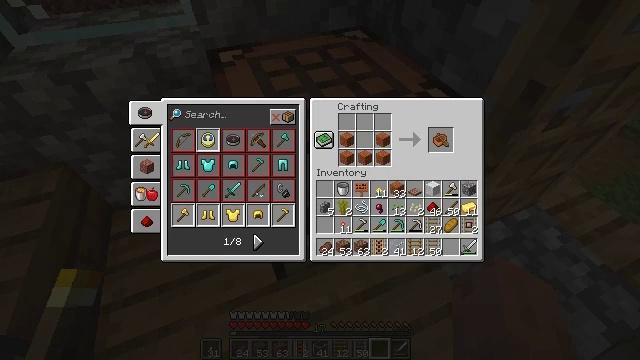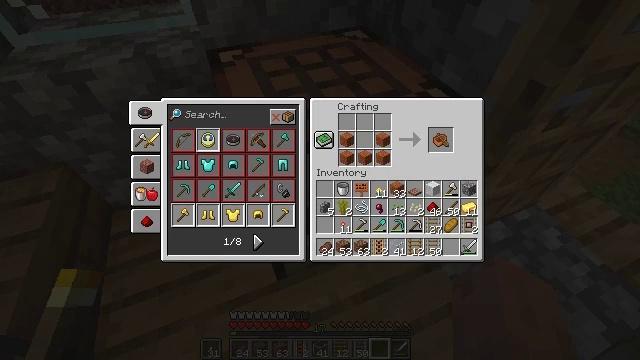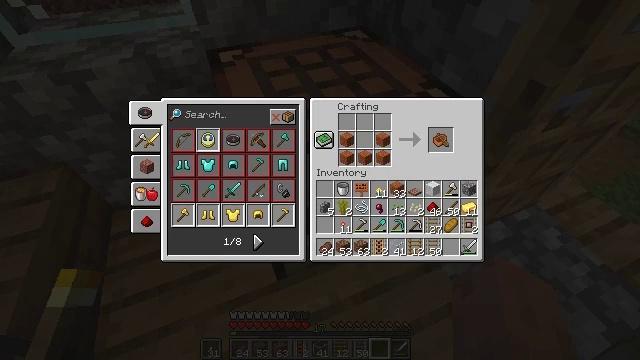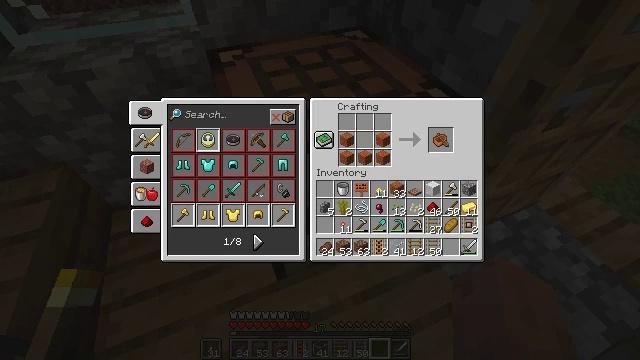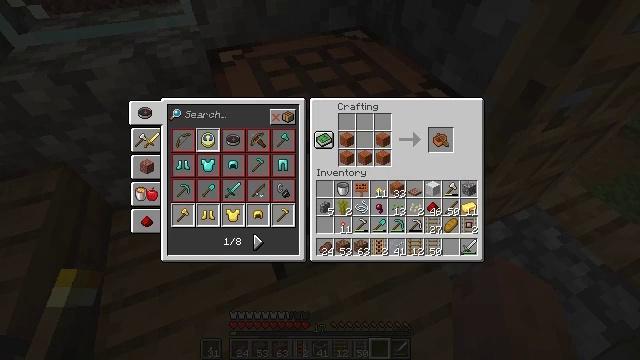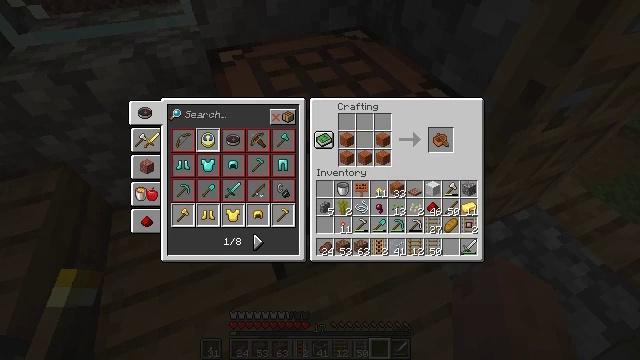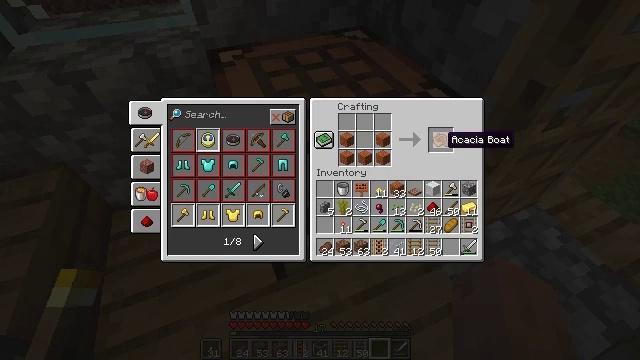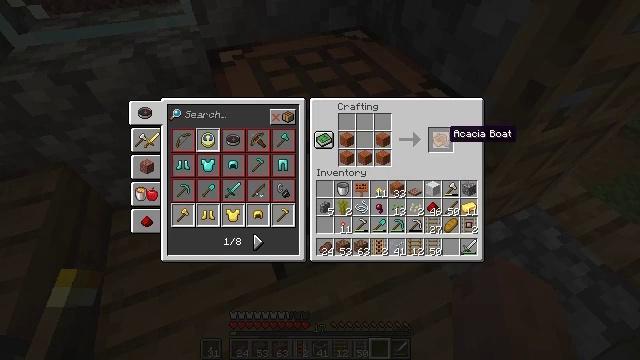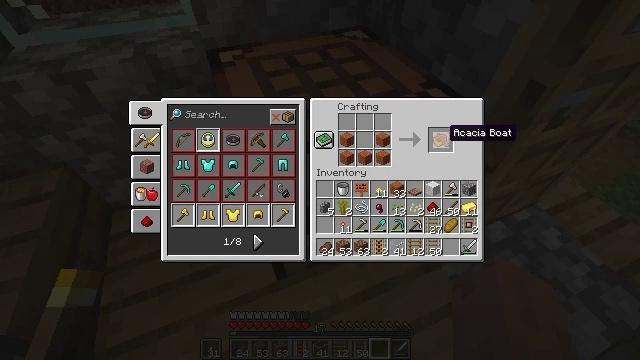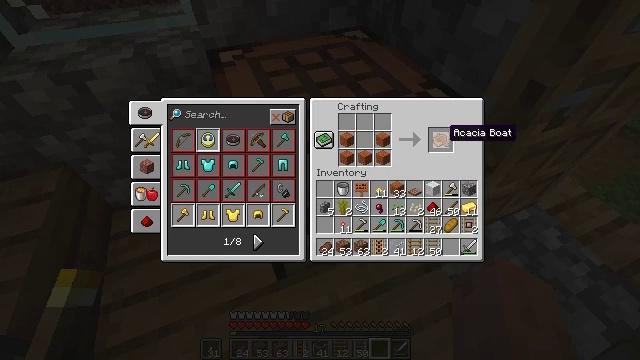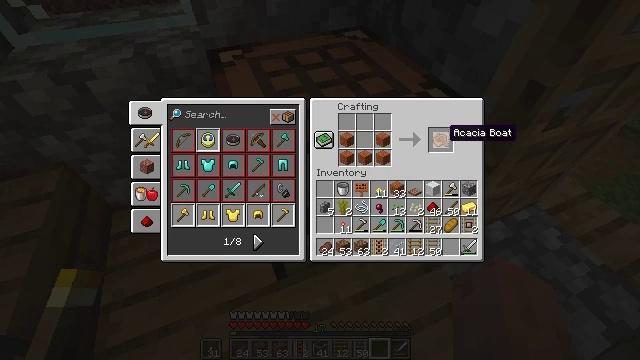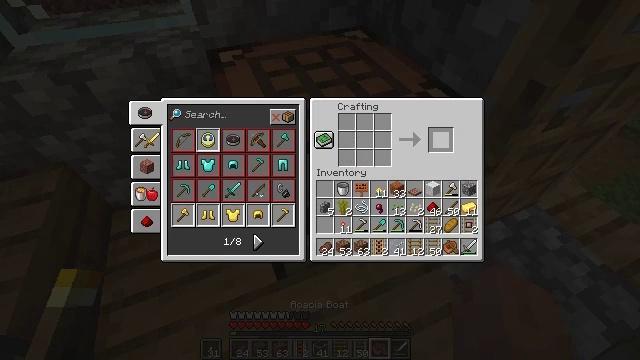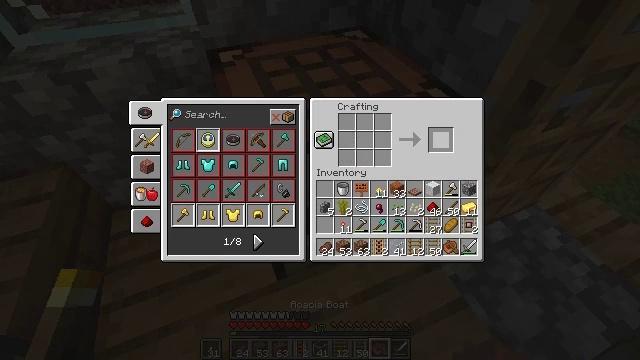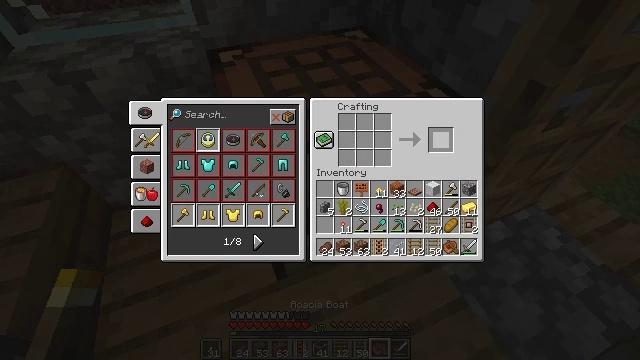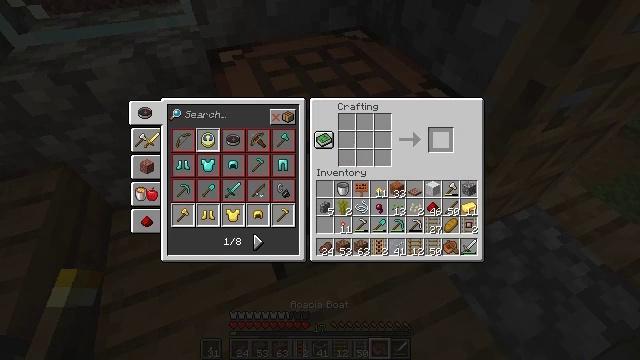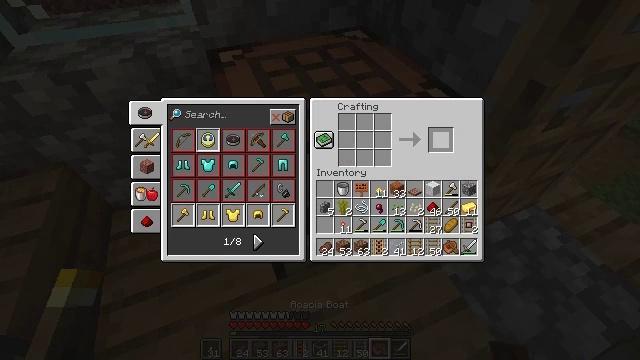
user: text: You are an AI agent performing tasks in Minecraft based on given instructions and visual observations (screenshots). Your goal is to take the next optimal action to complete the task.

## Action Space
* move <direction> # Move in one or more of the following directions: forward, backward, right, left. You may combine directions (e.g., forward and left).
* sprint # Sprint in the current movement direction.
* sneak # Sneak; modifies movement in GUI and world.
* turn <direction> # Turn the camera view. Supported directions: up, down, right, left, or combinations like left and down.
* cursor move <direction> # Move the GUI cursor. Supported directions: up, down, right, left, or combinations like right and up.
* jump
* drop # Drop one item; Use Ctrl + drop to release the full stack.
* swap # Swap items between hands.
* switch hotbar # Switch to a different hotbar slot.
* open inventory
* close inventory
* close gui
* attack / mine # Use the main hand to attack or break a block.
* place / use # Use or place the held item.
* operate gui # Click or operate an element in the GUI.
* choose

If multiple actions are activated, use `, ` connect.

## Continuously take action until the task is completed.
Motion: motion action
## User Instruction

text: Interact with the crafting table to obtain the acacia boat.
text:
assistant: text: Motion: sneak, cursor move right and up
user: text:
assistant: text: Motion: sneak
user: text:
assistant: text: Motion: sneak
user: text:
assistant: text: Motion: sneak
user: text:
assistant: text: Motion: sneak
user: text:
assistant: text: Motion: sneak
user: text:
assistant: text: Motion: sneak
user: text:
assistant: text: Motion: sneak
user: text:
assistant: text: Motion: sneak
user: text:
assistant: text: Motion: sneak
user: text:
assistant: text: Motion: sneak, operate gui
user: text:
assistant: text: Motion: sneak, operate gui
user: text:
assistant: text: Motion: sneak
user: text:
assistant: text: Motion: sneak
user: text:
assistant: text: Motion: sneak
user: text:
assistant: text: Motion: sneak, cursor move left
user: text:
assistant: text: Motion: sneak, cursor move left and down
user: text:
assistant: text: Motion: cursor move left and down
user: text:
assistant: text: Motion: no_op
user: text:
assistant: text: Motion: no_op
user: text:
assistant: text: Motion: no_op
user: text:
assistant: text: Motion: no_op
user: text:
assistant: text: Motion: no_op
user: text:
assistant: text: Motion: no_op
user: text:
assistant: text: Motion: operate gui
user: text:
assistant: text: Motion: operate gui
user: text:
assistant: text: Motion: no_op
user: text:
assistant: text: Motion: no_op
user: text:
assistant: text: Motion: cursor move left and up
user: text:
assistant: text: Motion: cursor move left and up